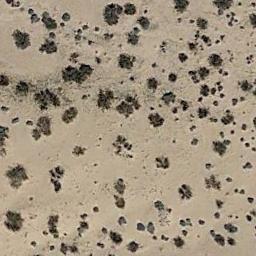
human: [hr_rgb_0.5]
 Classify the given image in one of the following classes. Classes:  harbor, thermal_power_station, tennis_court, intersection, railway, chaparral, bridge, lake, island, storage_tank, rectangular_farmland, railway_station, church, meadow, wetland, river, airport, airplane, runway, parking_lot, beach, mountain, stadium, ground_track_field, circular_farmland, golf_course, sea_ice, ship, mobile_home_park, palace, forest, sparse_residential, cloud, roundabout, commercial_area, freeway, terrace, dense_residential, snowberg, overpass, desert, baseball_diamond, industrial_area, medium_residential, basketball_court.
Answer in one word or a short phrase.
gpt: chaparral